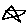
Label: star